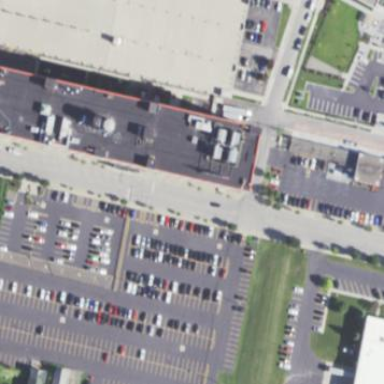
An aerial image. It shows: Commercial building.